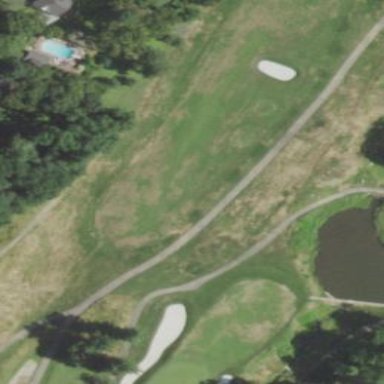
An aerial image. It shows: Scenic view of water hazard on golf course. The natural water feature adds beauty to the landscape.